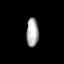
Tissue: prostate
Cell type: T cells
Senescence score: 0.3268
Nuclear area (px): 344
Mean DAPI intensity: 168.637